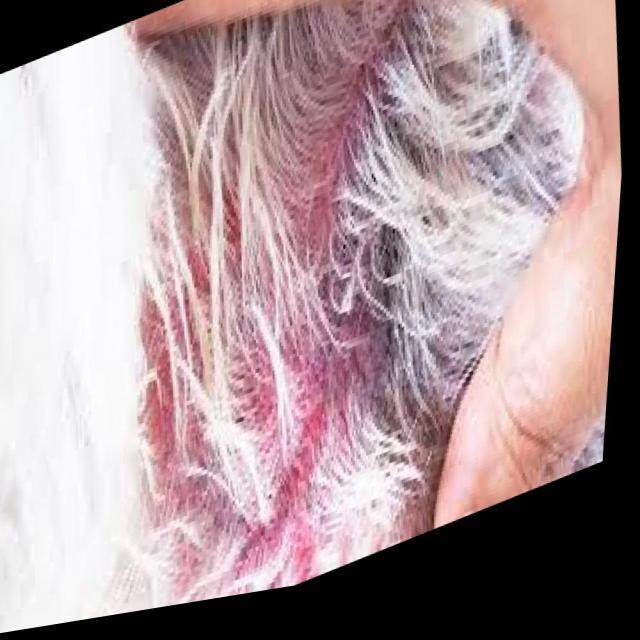
Canine ringworm (Dermatophytosis) — fungal infection caused by Microsporum or Trichophyton. Presents with circular alopecia, scaling, crusting, and broken hairs.